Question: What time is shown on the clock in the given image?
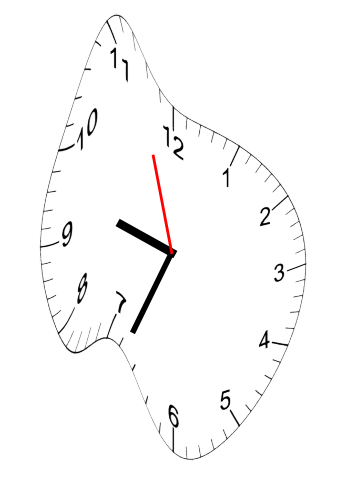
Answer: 09:33:57